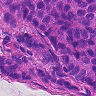
Metastatic tissue present: yes